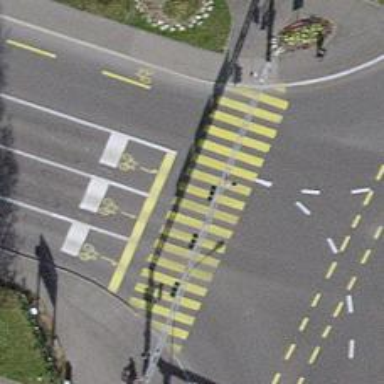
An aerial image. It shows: Marked crossing on the road.